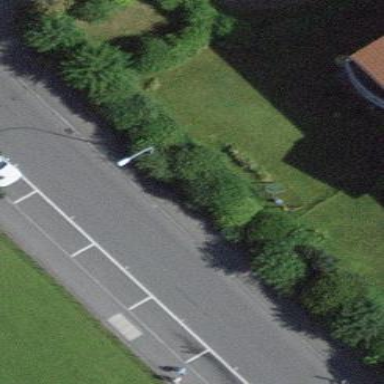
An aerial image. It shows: Parking lane.